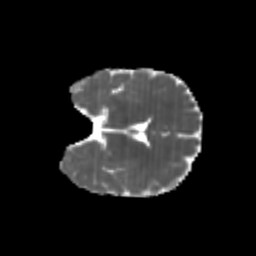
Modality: MD
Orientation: coronal
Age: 6
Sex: male
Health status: healthy